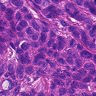
Metastatic tissue present: yes